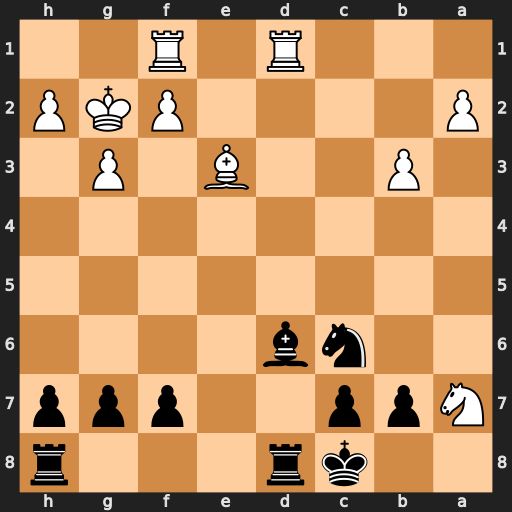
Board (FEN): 2kr3r/Npp2ppp/2nb4/8/8/1P2B1P1/P4PKP/3R1R2
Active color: b
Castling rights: -
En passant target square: -
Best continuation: Nxa7 Bxa7 b6